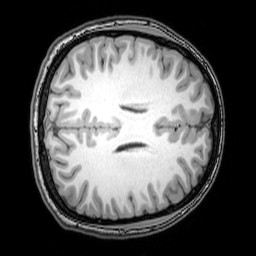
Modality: T1w
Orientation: axial
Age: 22
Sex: female
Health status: healthy
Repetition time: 0.081 s
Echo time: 0.037 s